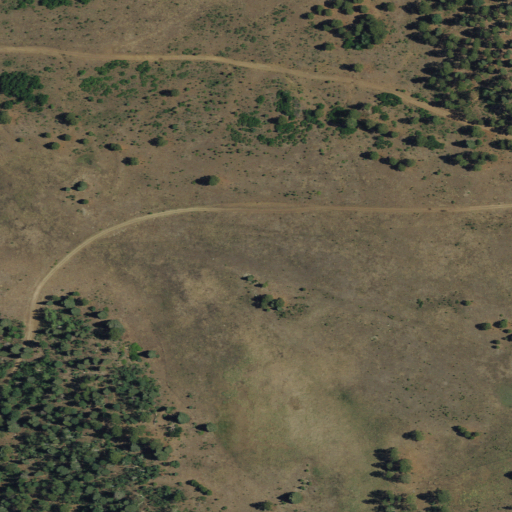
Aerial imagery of plain(s) in New Mexico named Walker Flats containing shrub, evergreen forest, and herbaceous wetlands